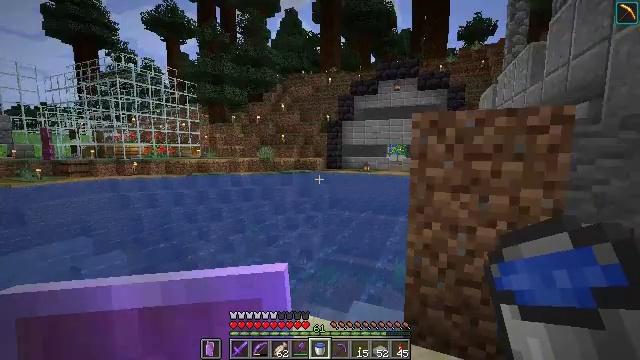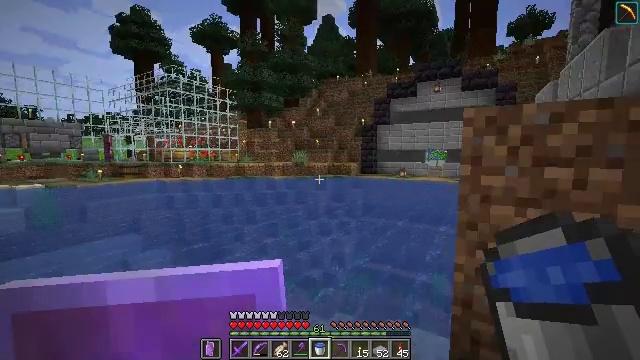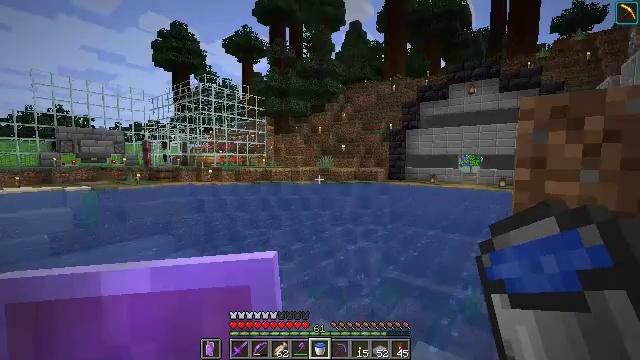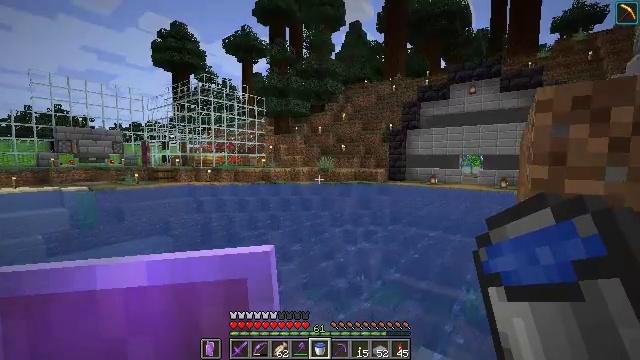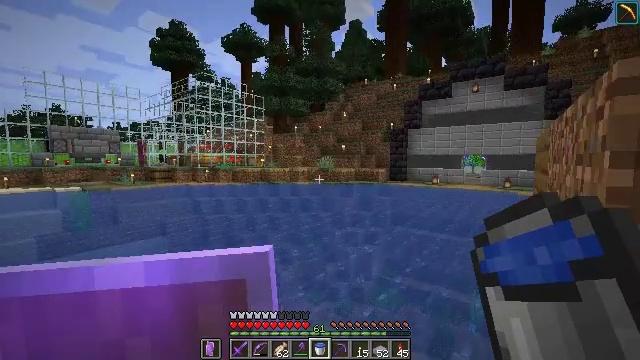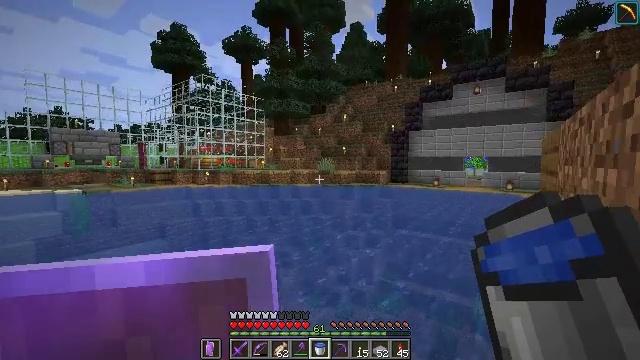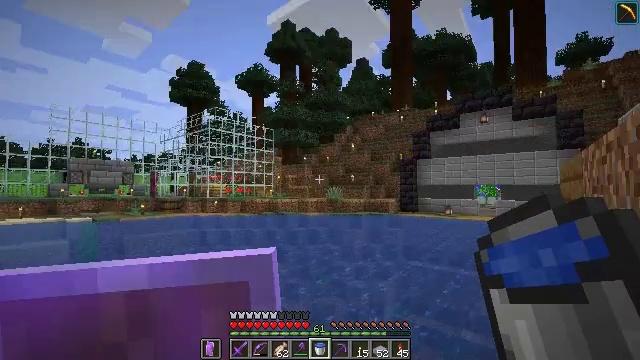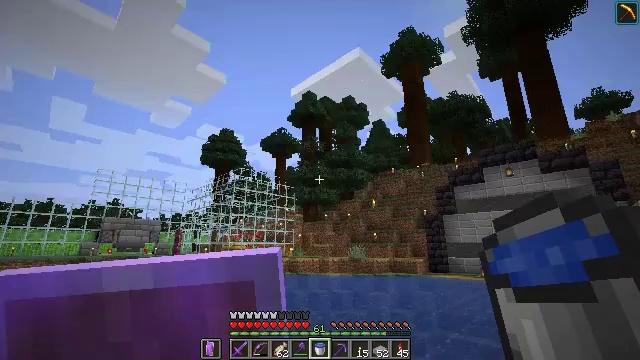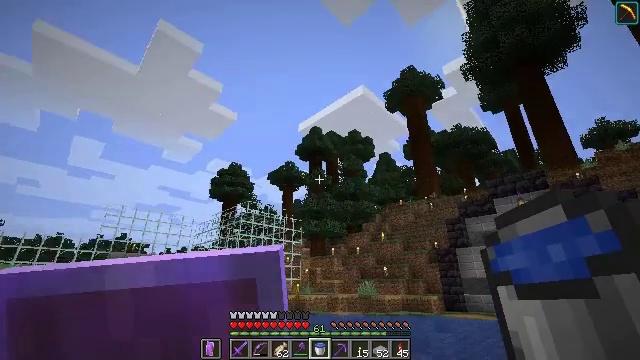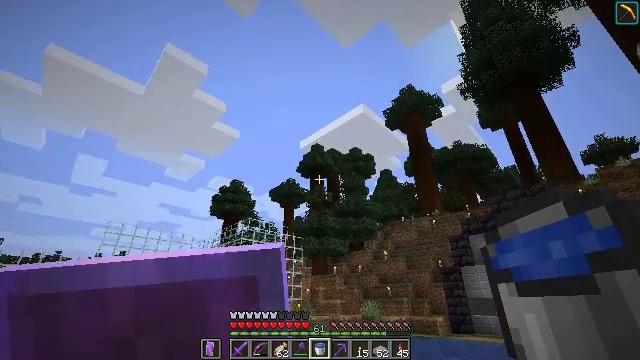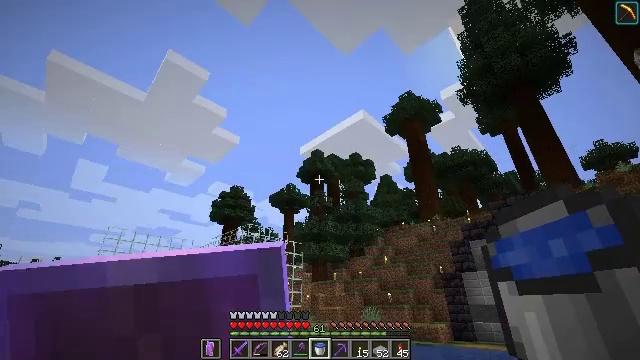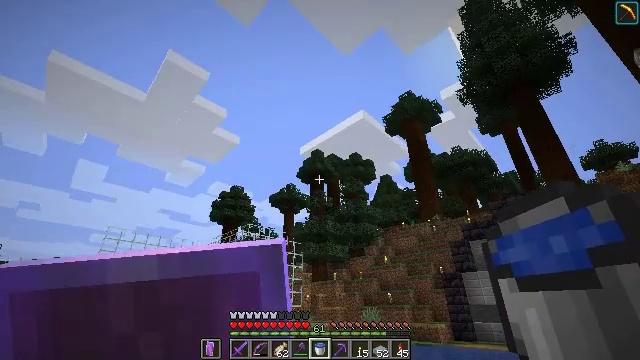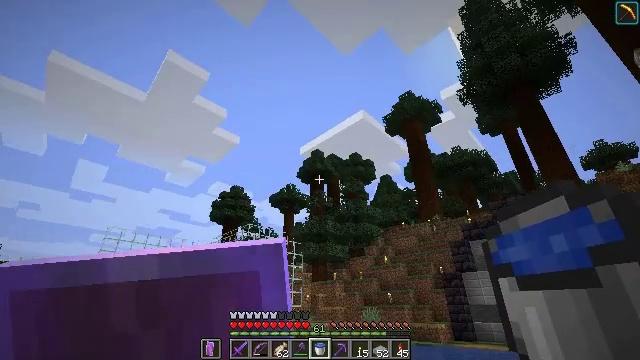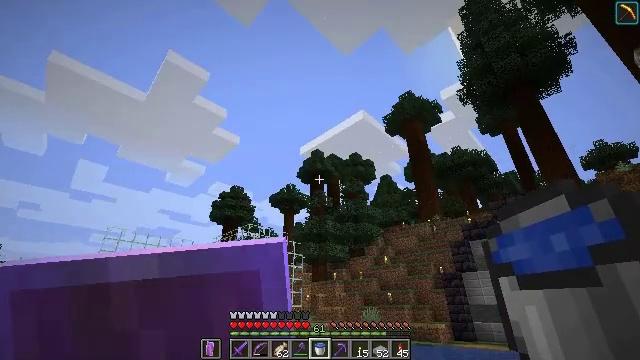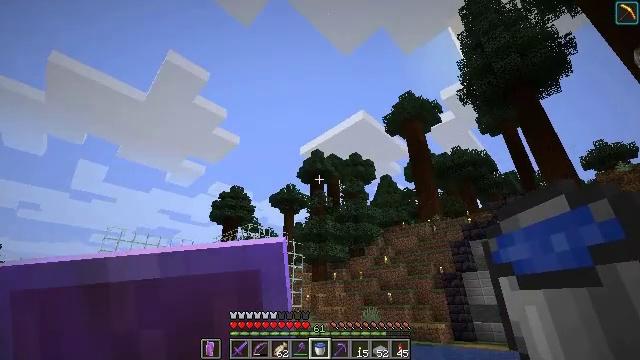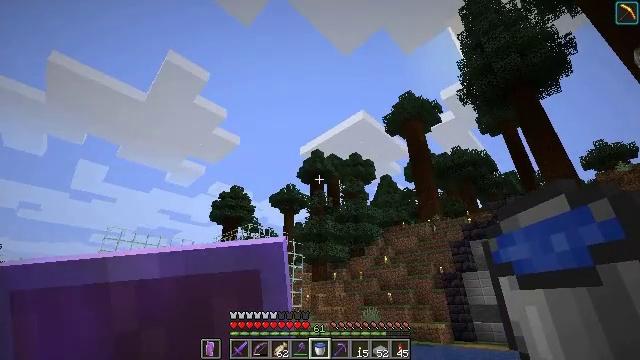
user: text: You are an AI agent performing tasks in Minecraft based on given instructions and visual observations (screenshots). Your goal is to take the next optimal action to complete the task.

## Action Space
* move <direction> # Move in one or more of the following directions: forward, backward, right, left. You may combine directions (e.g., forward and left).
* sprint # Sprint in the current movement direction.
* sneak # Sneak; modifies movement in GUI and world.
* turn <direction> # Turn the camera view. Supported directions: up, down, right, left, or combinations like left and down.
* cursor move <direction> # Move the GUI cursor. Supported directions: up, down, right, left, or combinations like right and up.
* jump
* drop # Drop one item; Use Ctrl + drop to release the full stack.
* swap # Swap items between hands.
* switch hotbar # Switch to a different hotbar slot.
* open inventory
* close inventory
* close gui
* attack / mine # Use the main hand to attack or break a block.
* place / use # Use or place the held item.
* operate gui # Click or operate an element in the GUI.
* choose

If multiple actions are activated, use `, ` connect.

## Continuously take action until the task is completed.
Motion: motion action
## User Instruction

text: Gather the ladder by attacking it.
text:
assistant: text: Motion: move forward, turn left
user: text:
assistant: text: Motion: move forward, turn left and up
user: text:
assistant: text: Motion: move forward
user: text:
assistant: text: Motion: move forward
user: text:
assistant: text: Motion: no_op
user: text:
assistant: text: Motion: turn left and up
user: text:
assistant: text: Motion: turn left and up
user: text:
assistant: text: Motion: turn left and up
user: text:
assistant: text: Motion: turn up
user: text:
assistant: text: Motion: turn up
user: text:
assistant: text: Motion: no_op
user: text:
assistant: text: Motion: no_op
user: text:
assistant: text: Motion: no_op
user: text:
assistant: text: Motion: no_op
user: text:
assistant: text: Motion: no_op
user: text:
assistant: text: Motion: no_op
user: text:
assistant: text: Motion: no_op
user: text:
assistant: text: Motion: no_op
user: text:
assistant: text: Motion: no_op
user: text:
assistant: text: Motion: move forward
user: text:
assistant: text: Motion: move forward
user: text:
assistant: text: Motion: move forward
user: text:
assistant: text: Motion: move forward
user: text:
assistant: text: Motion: move forward, sprint
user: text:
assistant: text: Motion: move forward, sprint
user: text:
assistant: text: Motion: move forward, sprint, jump
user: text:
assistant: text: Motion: move forward, sprint, jump
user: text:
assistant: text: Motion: move forward, sprint, jump
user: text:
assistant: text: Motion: move forward, sprint, jump
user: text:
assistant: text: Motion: move forward, sprint, jump